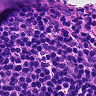
Metastatic tissue present: no